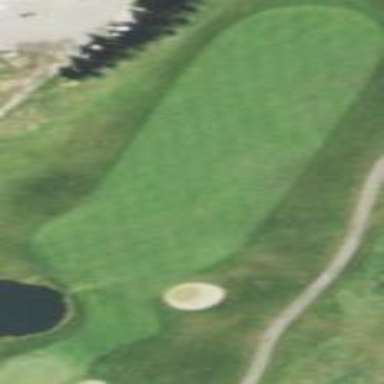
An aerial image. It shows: Grassy area designated as golf fairway.